Question: I moved from .Net Framework 3.0 to 4.0 and the Japanese (and English as well) text became clear and lost weight
I want it back as it was in .Net 3
photo: new = .Net 4, old = .Net 3

I've followed <URL> trying to fix it but no success yet
tried the following with different combinations:
'''
<TextBlock Text="{Binding Text}" FontSize="16" Foreground="White" FontFamily="MS Gothic" RenderOptions.ClearTypeHint="Enabled" />
<TextBlock Text="{Binding Text}" FontSize="16" Foreground="White" FontFamily="MS Gothic" TextOptions.TextFormattingMode="Ideal"/>
<TextBlock Text="{Binding Text}" FontSize="16" Foreground="White" FontFamily="MS Gothic" TextOptions.TextRenderingMode="ClearType"/>
'''
Any suggestions how to solve this?
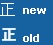
Answer: It is not a solution, but on Microsoft's forum, there was an answer that the thicker font display is "<URL>" for two fonts, MS UI Gothic and Bold MS UI Gothic.
As there are no solutions suggested there, I assume that you can not avoid that optimization. If MS UI Gothic are not MUST for what you are making, you may use Meiryo or other Japanese fonts to work around it.